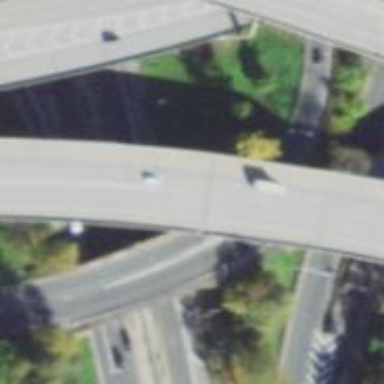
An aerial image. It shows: Asphalt surface bridge on motorway link.